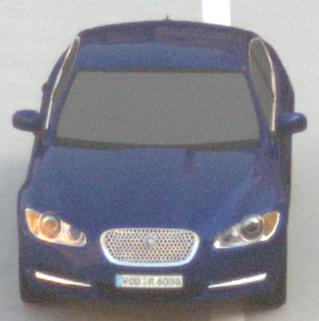
Make: Jaguar
Model: XF 3.0 V6
Detailed model: XF (X250) Limousine
Model produced from: 2010/02
Model produced until: 2010/10
Doors: 4
Color: blue
Road condition: dry road
Daytime: sunrise or sunset
Contrast: low contrast